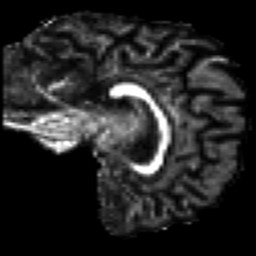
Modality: FA
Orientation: sagittal
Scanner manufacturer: siemens
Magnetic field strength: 3 T
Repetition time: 7.8 s
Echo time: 0.09 s